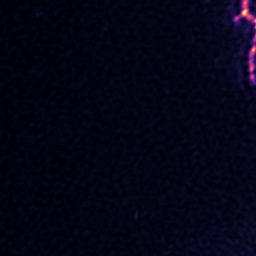
Label: Super-resolution ER image